Question: I have a set of 3 million vectors (300 dimensions each), and I'm looking for a point in this 300 dim space that is approximately equally distant from all the other points(vectors)
What I could do is initialize a random vector v, and run an optimization over v with the objective:

Where d_xy is the distance between vector x and vector y, but this would be very computationally expensive.
I'm looking for an solution vector for this problem that can be found quickly over very large sets of vectors. (Or any libraries that will do something like this for me- any language)
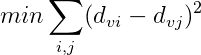
Answer: I agree that in general this is a pretty tough optimization problem, especially at the scale you're describing. Each objective function evaluation requires O(nm + n^2) work for n points of dimension m -- O(nm) to compute distances from each point to the new point and O(n^2) to compute the objective given the distances. This is pretty scary when m=300 and n=3M. Thus even one function evaluation is probably intractable, not to mention solving the full optimization problem.
One approach that has been mentioned in the other answer is to take the centroid of the points, which can be computed efficiently -- O(nm). A downside of this approach is that it could do terribly at the proposed objective. For instance, consider a situation in 1-dimensional space with 3 million points with value 1 and 1 point with value 0. By inspection, the optimal solution is v=0.5 with objective value 0 (it's equidistant from every point), but the centroid will select v=1 (well, a tiny bit smaller than that) with objective value 3 million.
An approach that I think will do better than the centroid is to optimize each dimension separately (ignoring the existence of the other dimensions). While the objective function is still expensive to compute in this case, a bit of algebra shows that the derivative of the objective is quite easy to compute. It is the sum over all pairs (i, j) where i < v and j > v of the value 4*((v-i)+(v-j)). Remember we're optimizing a single dimension so the points i and j are 1-dimensional, as is v. For each dimension we therefore can sort the data (O(n lg n)) and then compute the derivative for a value v in O(n) time using a binary search and basic algebra. We can then use 'scipy.optimize.newton' to find the zero of the derivative, which will be the optimal value for that dimension. Iterating over all dimensions, we'll have an approximate solution to our problem.
First consider the proposed approach versus the centroid method in a simple setting, with 1-dimensional data points {0, 3, 3}:
'''
import bisect
import scipy.optimize
def fulldist(x, data):
dists = [sum([(x[i]-d[i])*(x[i]-d[i]) for i in range(len(x))])**0.5 for d in data]
obj = 0.0
for i in range(len(data)-1):
for j in range(i+1, len(data)):
obj += (dists[i]-dists[j]) * (dists[i]-dists[j])
return obj
def f1p(x, d):
lownum = bisect.bisect_left(d, x)
highnum = len(d) - lownum
lowsum = highnum * (x*lownum - sum([d[i] for i in range(lownum)]))
highsum = lownum * (x*highnum - sum([d[i] for i in range(lownum, len(d))]))
return 4.0 * (lowsum + highsum)
data = [(0.0,), (3.0,), (3.0,)]
opt = []
centroid = []
for d in range(len(data[0])):
thisdim = [x[d] for x in data]
meanval = sum(thisdim) / len(thisdim)
centroid.append(meanval)
thisdim.sort()
opt.append(scipy.optimize.newton(f1p, meanval, args=(thisdim,)))
print "Proposed", opt, "objective", fulldist(opt, data)
# Proposed [1.5] objective 0.0
print "Centroid", centroid, "objective", fulldist(centroid, data)
# Centroid [2.0] objective 2.0
'''
The proposed approach finds the exact optimal solution, while the centroid method misses by a bit.
Consider a slightly larger example with 1000 points of dimension 300, with each point drawn from a gaussian mixture. Each point's value is normally distributed with mean 0 and variance 1 with probability 0.1 and normally distributed with mean 100 and variance 1 with probability 0.9:
'''
data = []
for n in range(1000):
d = []
for m in range(300):
if random.random() <= 0.1:
d.append(random.normalvariate(0.0, 1.0))
else:
d.append(random.normalvariate(100.0, 1.0))
data.append(d)
'''
The resulting objective values were 1.1e6 for the proposed approach and 1.6e9 for the centroid approach, meaning the proposed approach decreased the objective by more than 99.9%. Obviously the differences in the objective value are heavily affected by the distribution of the points.
Finally, to test the scaling (removing the final objective value calculations, since they're in general intractable), I get the following scaling with m=300: 0.9 seconds for 1,000 points, 7.1 seconds for 10,000 points, and 122.3 seconds for 100,000 points. Therefore I expect this should take about 1-2 hours for your full dataset with 3 million points.